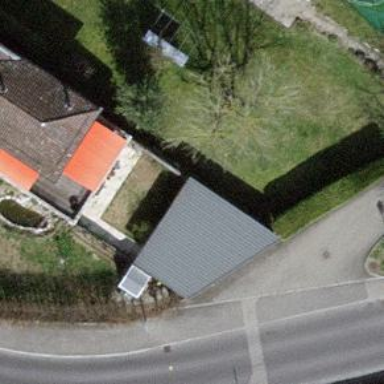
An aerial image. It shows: Garage building.